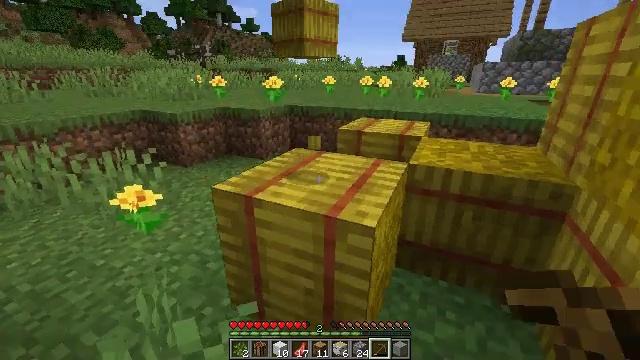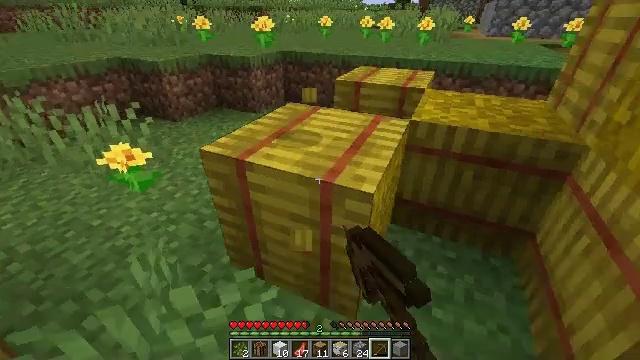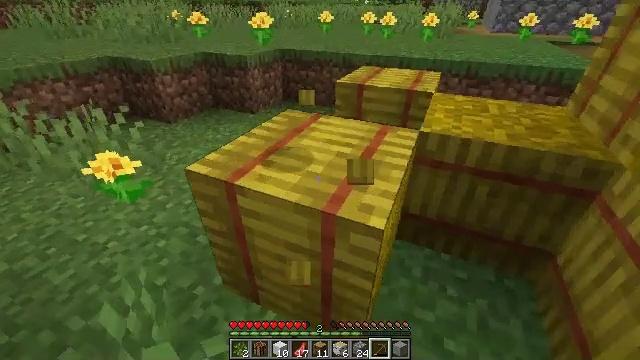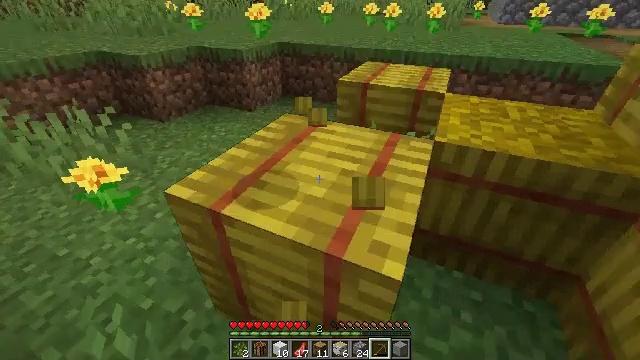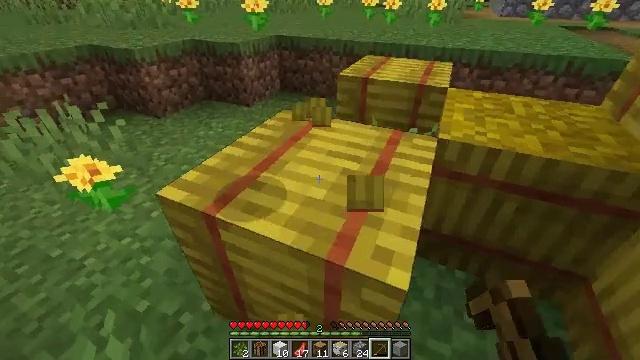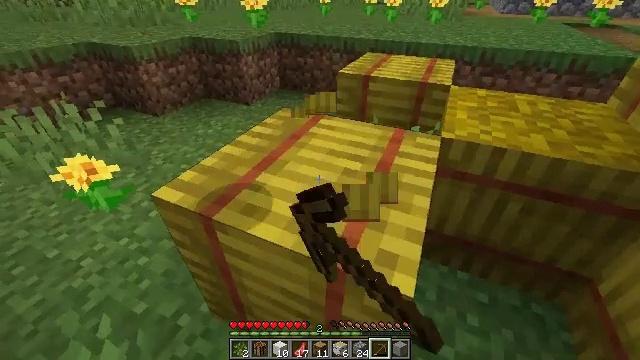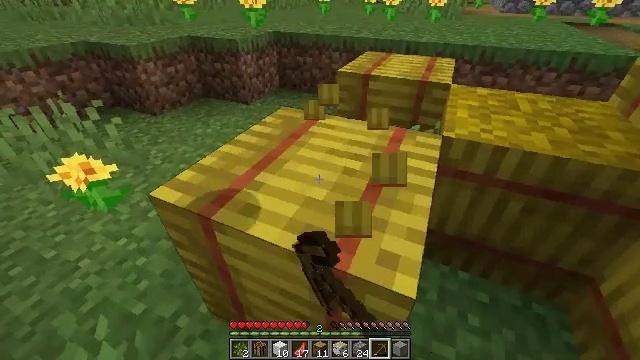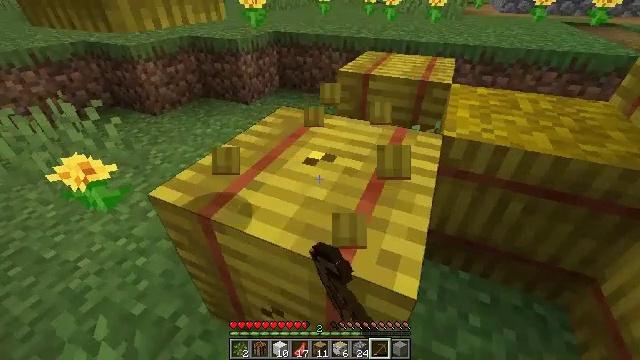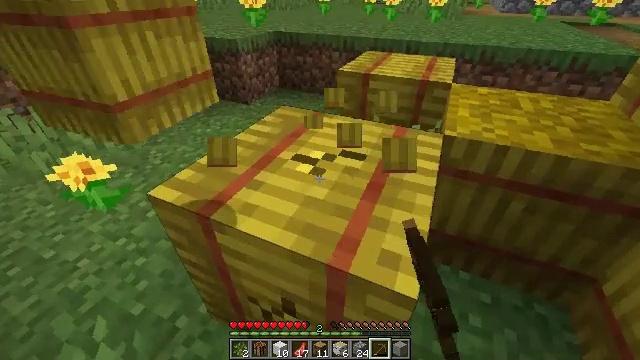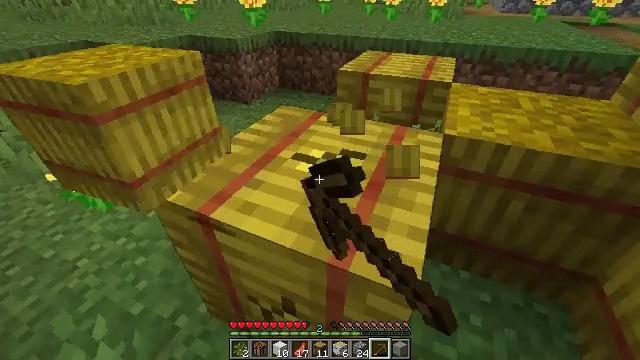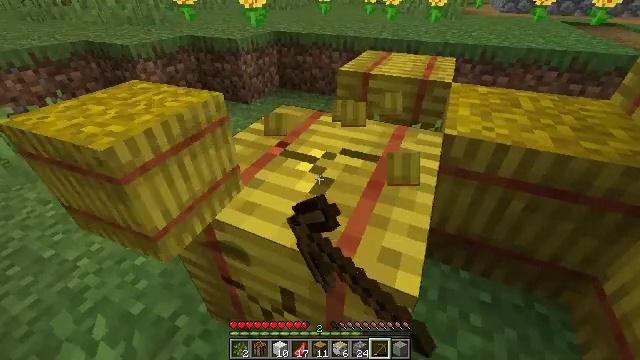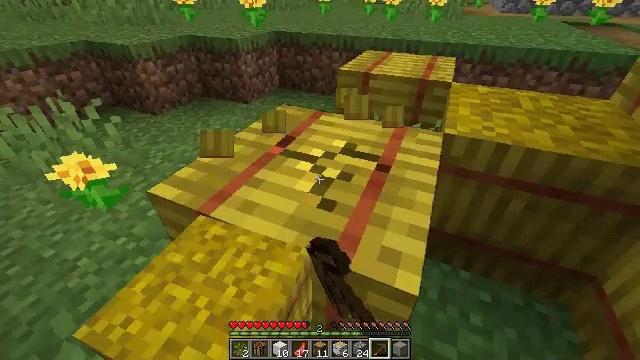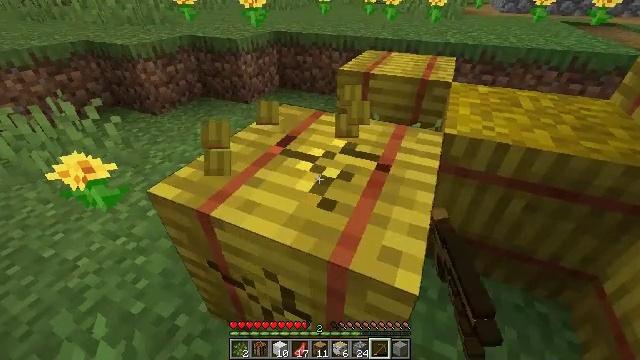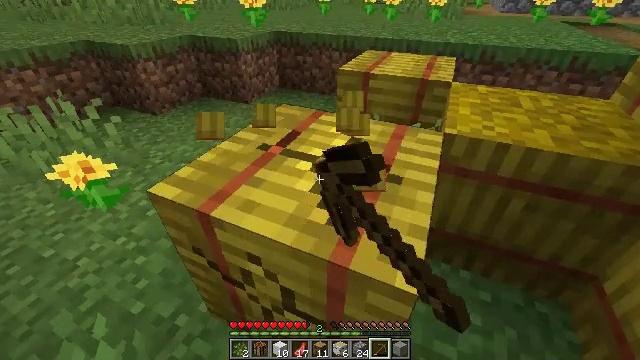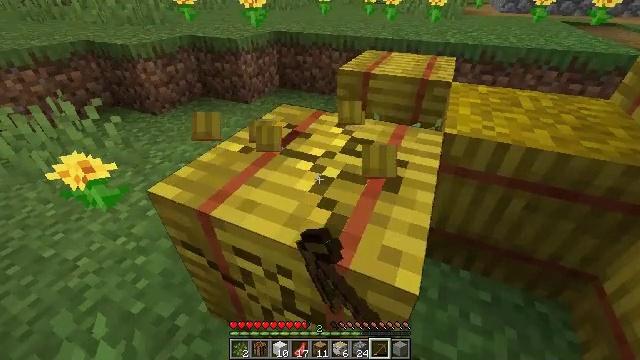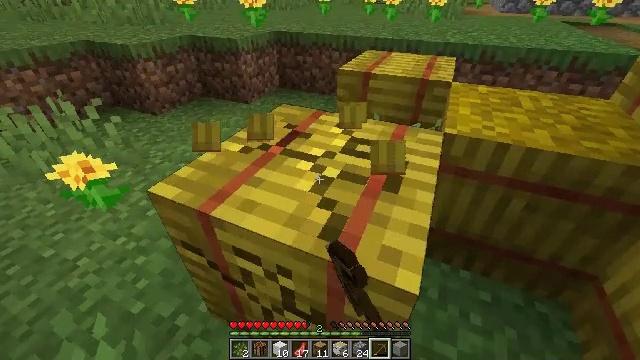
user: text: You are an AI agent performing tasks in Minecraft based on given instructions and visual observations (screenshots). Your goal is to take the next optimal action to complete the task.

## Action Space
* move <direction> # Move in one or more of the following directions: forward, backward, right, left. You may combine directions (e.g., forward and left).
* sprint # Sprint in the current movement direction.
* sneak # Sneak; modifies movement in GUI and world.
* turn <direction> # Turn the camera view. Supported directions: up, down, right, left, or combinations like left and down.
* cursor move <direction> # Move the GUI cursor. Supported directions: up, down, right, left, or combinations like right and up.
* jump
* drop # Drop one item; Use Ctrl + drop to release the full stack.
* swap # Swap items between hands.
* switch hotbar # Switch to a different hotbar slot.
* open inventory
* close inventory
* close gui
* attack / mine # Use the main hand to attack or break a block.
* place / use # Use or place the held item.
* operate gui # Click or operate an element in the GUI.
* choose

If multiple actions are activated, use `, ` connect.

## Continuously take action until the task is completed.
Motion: motion action
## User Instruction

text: Attack the hay block to get hay.
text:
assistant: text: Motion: move forward, turn down, attack / mine
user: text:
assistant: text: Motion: move forward, attack / mine
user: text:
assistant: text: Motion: turn down, attack / mine
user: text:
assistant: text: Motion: turn down, attack / mine
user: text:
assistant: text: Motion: attack / mine
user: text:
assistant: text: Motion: attack / mine
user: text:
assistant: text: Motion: attack / mine
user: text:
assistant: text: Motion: attack / mine
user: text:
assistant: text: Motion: attack / mine
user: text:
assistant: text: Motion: attack / mine
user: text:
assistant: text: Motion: attack / mine
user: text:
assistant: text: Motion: attack / mine
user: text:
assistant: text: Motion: attack / mine
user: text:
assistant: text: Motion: attack / mine
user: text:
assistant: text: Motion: attack / mine
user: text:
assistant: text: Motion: attack / mine
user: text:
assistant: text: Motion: attack / mine
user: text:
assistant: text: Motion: attack / mine
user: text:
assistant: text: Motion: move forward, attack / mine
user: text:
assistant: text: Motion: move forward and move left, turn right, attack / mine
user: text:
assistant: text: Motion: move forward and move left, turn right, attack / mine
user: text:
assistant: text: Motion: move forward and move left, turn right, attack / mine
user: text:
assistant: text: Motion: move forward and move left, turn right, attack / mine
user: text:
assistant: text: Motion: move forward and move left, turn right, attack / mine
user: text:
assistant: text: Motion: move forward and move left, turn right, attack / mine
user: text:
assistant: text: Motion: turn right, attack / mine
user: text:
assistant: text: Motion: turn right and up, attack / mine
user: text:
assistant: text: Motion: turn right and up, attack / mine
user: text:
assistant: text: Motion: turn right and up, attack / mine
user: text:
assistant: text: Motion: attack / mine